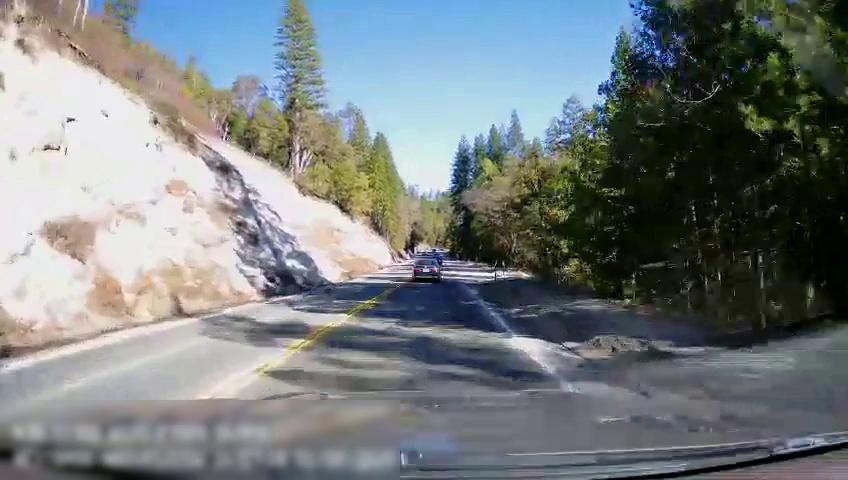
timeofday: Day
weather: Sunny
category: Drivable Space
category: Vehicles | Car
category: Vehicles | Car
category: Lanes | Opposite Lane
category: Lanes | Opposite Lane
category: Lanes | Current Lane
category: Lanes | Current Lane